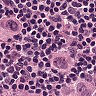
Metastatic tissue present: yes